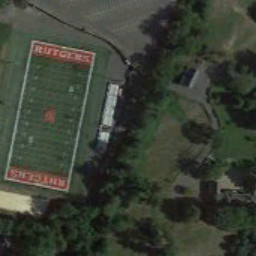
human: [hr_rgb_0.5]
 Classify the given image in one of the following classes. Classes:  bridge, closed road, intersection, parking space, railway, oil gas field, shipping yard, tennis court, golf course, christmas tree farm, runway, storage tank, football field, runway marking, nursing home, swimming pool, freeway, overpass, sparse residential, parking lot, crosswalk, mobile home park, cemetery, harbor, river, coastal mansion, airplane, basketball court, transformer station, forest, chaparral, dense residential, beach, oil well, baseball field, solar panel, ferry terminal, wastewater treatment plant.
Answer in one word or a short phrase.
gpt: football field